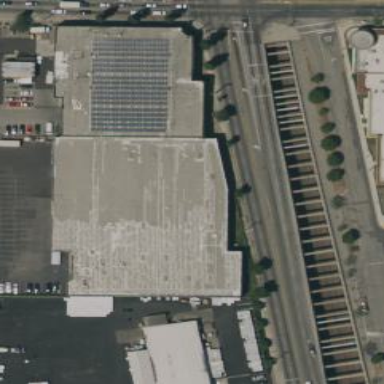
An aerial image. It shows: Warehouse building.